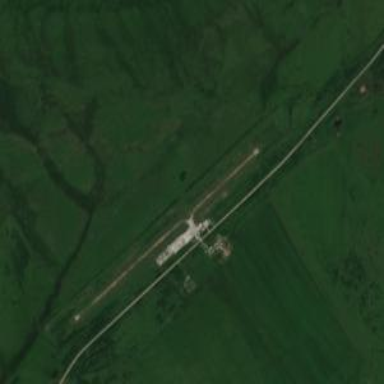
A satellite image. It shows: View of runway in airport.